Question: As seen here  my app gets shrinked on Samsung Galaxy Tab with Android 3.0
It is also shrinked in emulator, but at graphical layout it looks ok. main.xml:
'''
<LinearLayout xmlns:android="http://schemas.android.com/apk/res/android"
android:orientation="vertical"
android:layout_width="fill_parent"
android:layout_height="fill_parent"
>
<WebView android:id="@+id/web_engine"
android:layout_width="fill_parent"
android:layout_height="fill_parent"
/>
</LinearLayout>
'''
It is OK on phone screens.
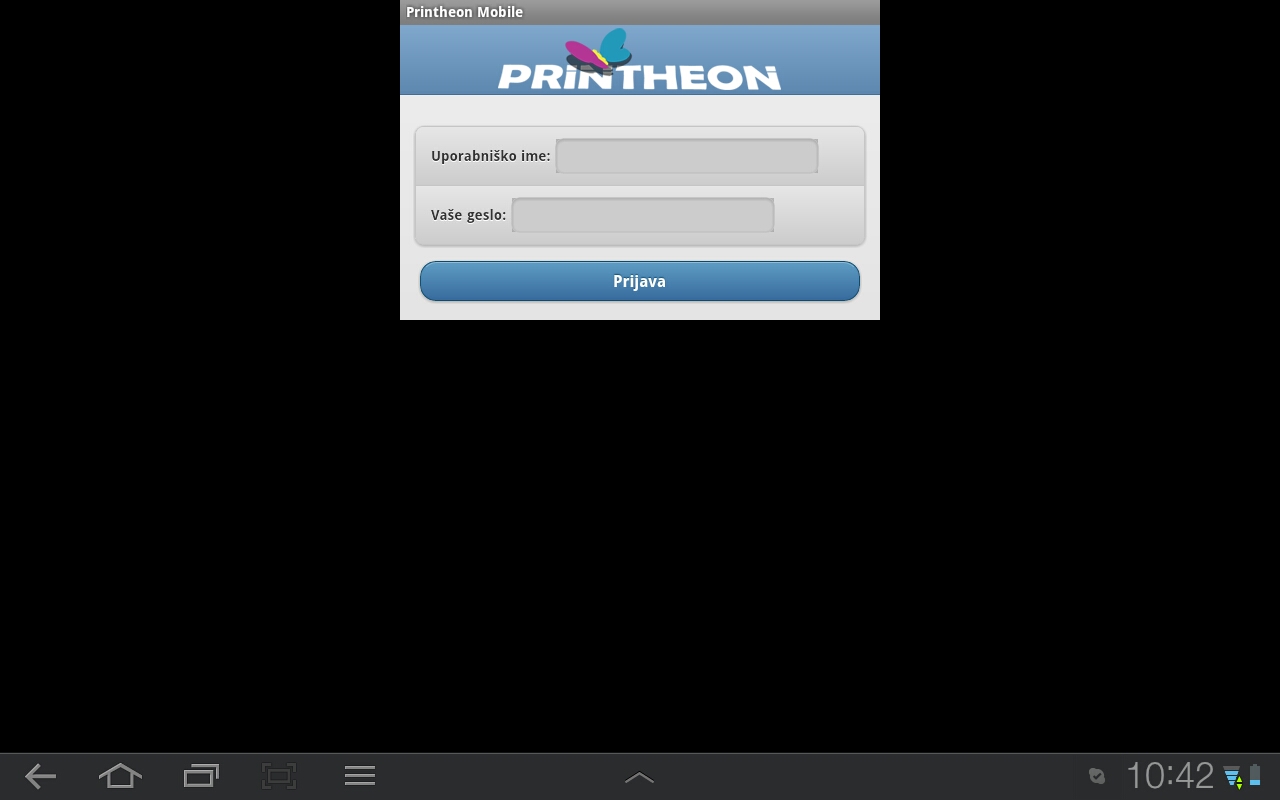
Answer: Most likely not including xLargeScreens in the Manifest:
<URL>
Hope that is it/and helps.
'''
<supports-screens android:resizeable="true"
android:smallScreens="true"
android:normalScreens="true"
android:largeScreens="true"
android:xlargeScreens="true"
android:anyDensity="true"/>
'''
Should help.